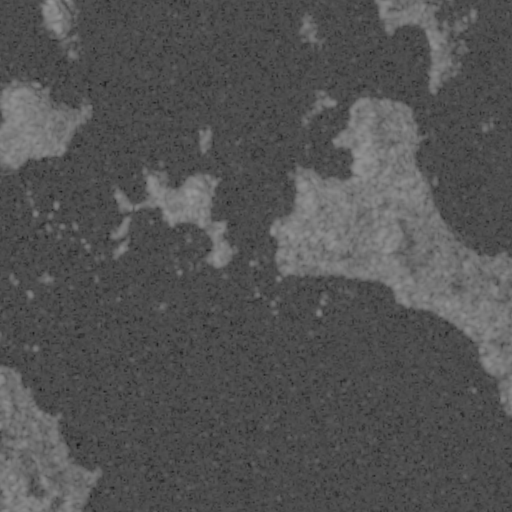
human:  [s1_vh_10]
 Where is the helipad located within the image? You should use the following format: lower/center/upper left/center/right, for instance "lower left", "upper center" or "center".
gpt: The helipad is located in the upper left of the image.
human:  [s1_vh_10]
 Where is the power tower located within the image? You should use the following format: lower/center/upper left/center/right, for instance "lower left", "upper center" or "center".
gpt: There is no power tower in the image.

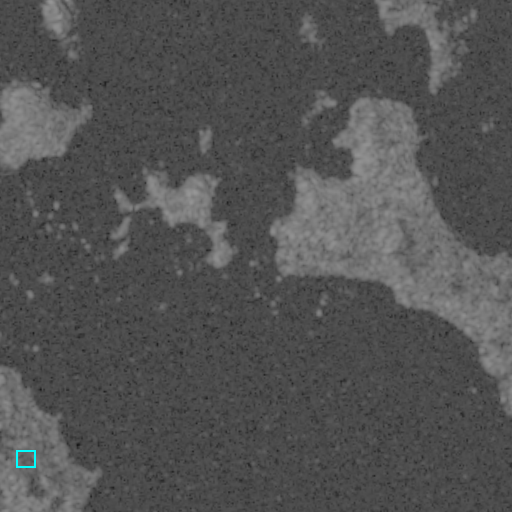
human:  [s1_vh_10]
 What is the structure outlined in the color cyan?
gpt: The structure outlined in cyan is a crop field.
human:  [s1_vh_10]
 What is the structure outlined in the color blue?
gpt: There is no blue outline.